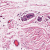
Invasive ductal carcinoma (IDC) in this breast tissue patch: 0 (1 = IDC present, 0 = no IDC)